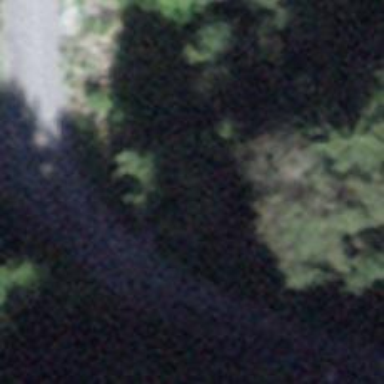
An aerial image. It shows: Culvert tunnel.